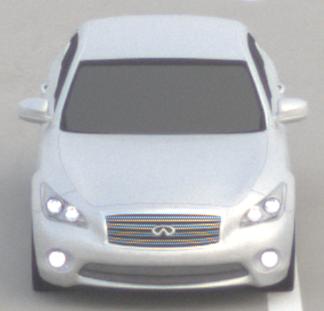
Make: Infiniti
Model: M 37
Detailed model: M (Y51)
Model produced from: 2010/10
Model produced until: 2013/11
Doors: 4
Color: white
Road condition: dry road
Daytime: morning or afternoon
Contrast: low contrast